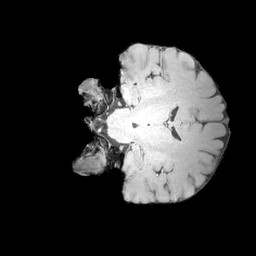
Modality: MP2RAGE
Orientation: coronal